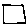
Label: square